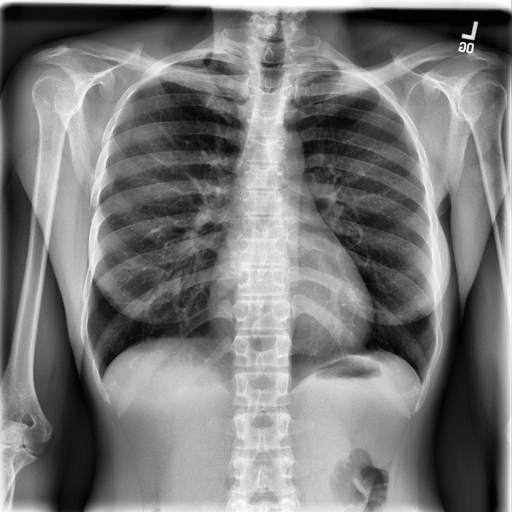
Finding: NORMAL